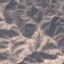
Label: HerbaceousVegetation